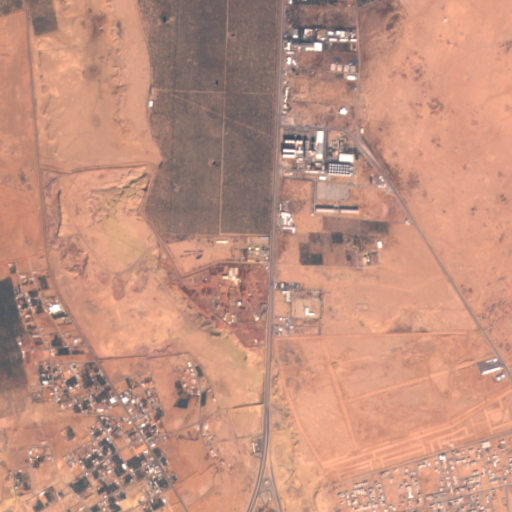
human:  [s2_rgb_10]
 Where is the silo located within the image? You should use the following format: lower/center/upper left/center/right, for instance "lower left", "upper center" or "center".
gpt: The silo is located in the upper center of the image.
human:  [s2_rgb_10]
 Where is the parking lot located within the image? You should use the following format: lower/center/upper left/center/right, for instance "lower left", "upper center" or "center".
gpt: There is no parking lot in the image.